Question: What is ScriptResource.axd please find below in image.. is there anyway to remove it in the page request i have to pass my web page in PT test for 500ms.

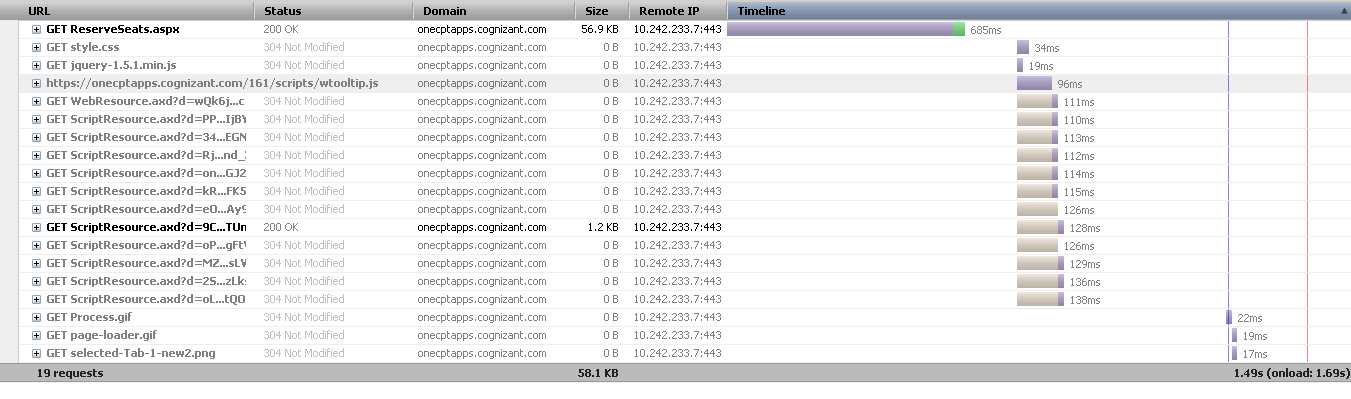
Answer: You shouldn't try to remove requests to those handlers without understanding why the requests are being made. A batch of ScriptResource.axd requests like that are usually due to ASP.NET controls registering includes to the scripts that they're dependent on, especially scripts for the ASP.NET AJAX Control Toolkit controls.
If you want to minimize the number of individual requests without breaking your site, look into the ScriptManager's ability to combine multiple scripts into a single payload instead of individual scripts: <URL>